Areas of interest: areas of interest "China Post (Huanqing Road Post Office)"
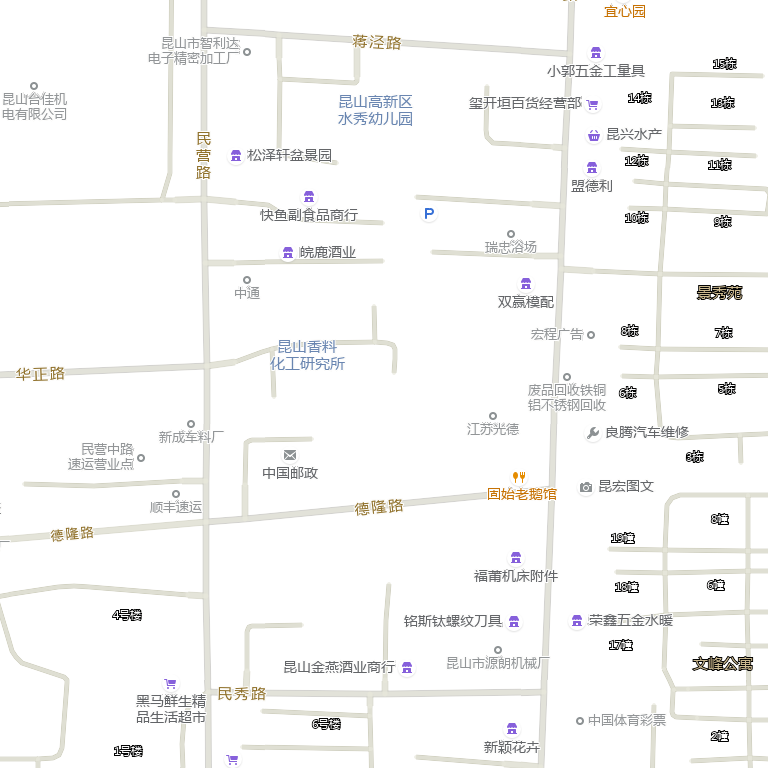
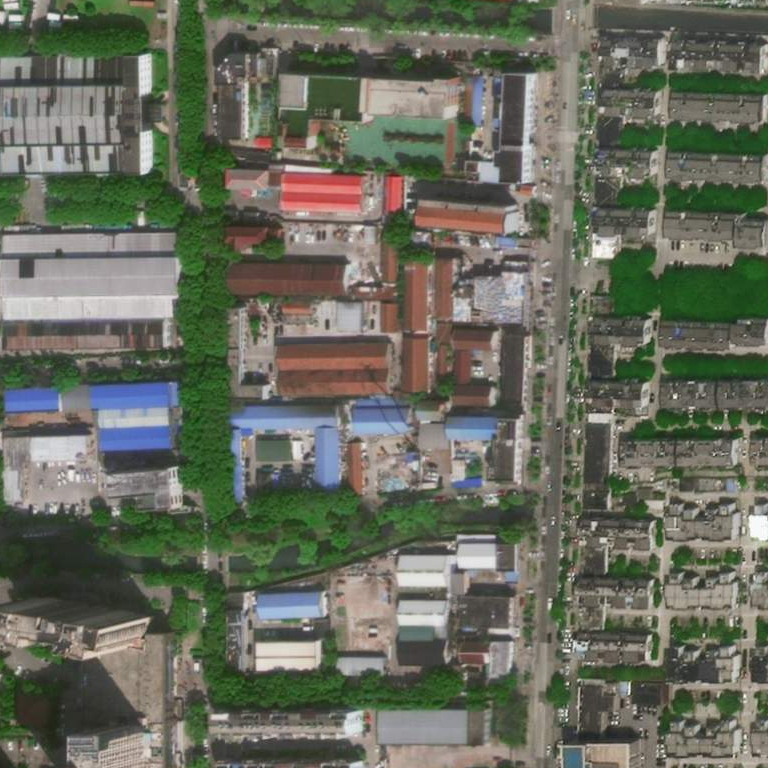